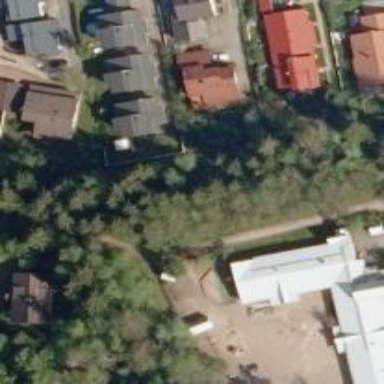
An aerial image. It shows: Kindergarten building.